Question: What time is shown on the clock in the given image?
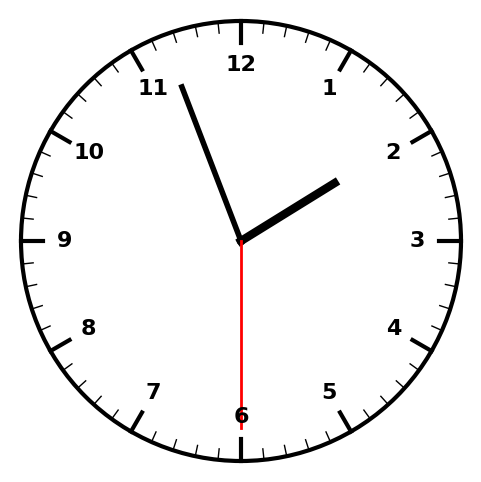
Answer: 01:56:30